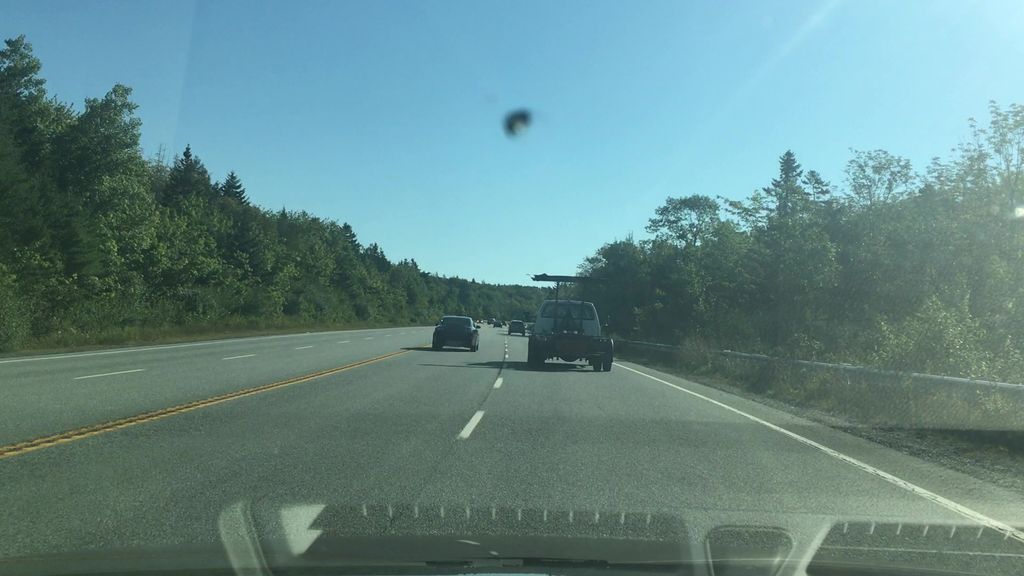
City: halifax